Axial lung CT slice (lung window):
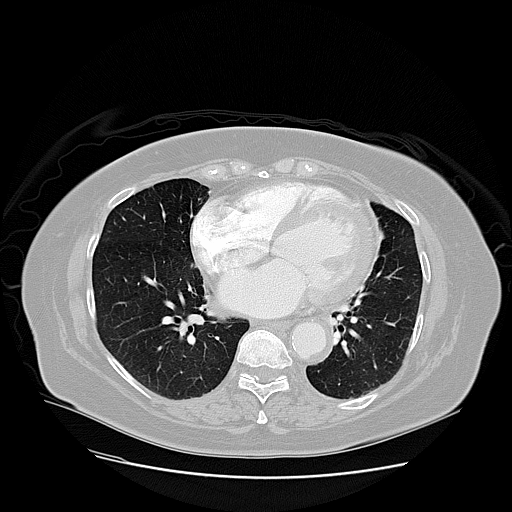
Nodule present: no